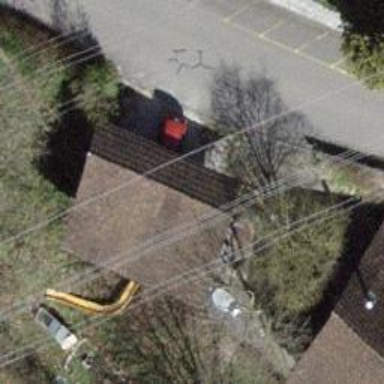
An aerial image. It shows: View of roof of building.